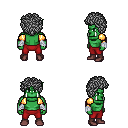
a pixel art fantasy rpg character, male body template, orc, green skin, gold arm armor, red pants, gray curly afro hairstyle, white cloth bandages, maroon shoes, four views (front, back, left, right), 2x2 character sprite sheet, small pixel art, hard edges, no anti-aliasing